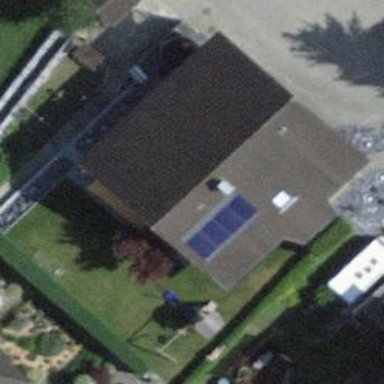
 consisting of solar photovoltaic panels."